Group 1:
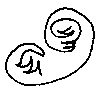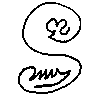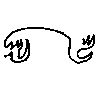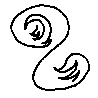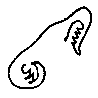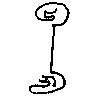
Group 2:
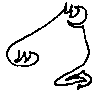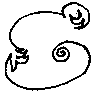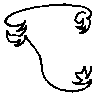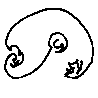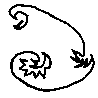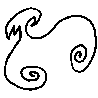
Rule separating the two groups: Curve with two complex parts vs. curve with three complex parts.
Concepts: curve_texture, number, texture
Author: Harry E. Foundalis